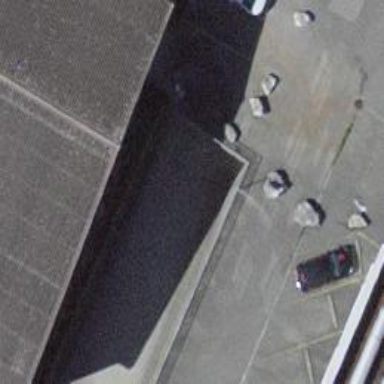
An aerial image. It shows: Parking area.